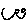
Label: smiley face